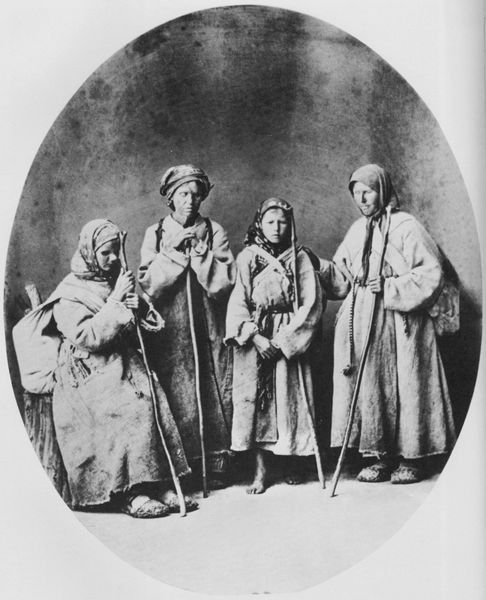
Titel: Blinde Wanderpilgerinnen
Künstler: Russischer Photograph
Standort: Birmingham (UK)
Institution: Reference Library (Sir Benjamin Stone Collection of Photographs)
Schlagwörter: dunkel, gruppe, schatten, weiß, frauen, menschen, mädchen, sitzen, grau, hell, kleider, köpfe, licht, schwarz, gürtel, tuch, alt, gesichter, jung, wand, arm, arme, falten, stehen, gruppenportrait, gruppenporträt, hände, porträt, boden, mantel, sitzend, stehend, tücher, decke, familie, gewänder, kind, bauern, oval, stock, füße, fußboden, röcke, schuhe, stab, arbeiterinnen, blusen, bäuerinnen, gepäck, kiepe, russland, weiber, kopftuch, faltenwurf, bauer, foto, fotografie, photographie, vier, barfuss, lumpen, medaillon, wandern, schwarz-weiss, jacken, stöcke, hauben, tasche, gruppenbild, photo, stäbe, kopftücher, bettler, umhänge, generationen, kutten, rucksack, taschen, bauernfamilie, armut, turban, pantoffeln, dokument, studio, tragetuch, völkerkunde, pantinen, krücken, amputiert, ethnologie, dokumentarisch, on the road, wanderarbeiterinnen, wanderstäbe